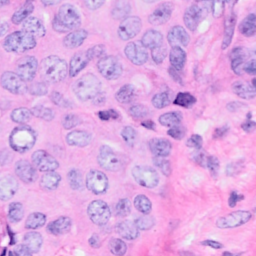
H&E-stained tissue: Breast